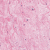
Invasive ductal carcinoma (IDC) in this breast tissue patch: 0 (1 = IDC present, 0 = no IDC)